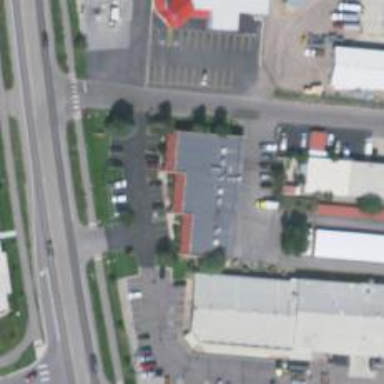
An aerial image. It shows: Grocery shop.